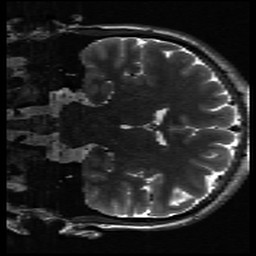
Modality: inplaneT2
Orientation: coronal